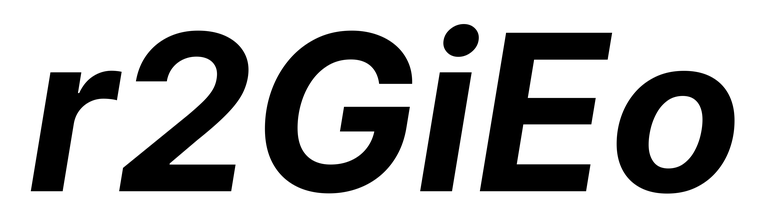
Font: Inter-Italic_Bold_Italic